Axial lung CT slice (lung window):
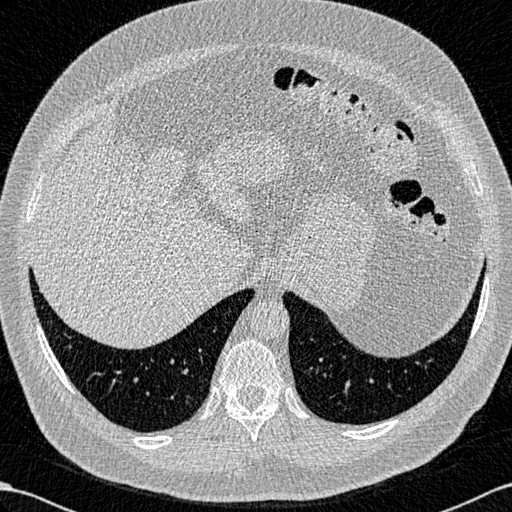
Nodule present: no